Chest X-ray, AP view. Patient: 33 years old, sex M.
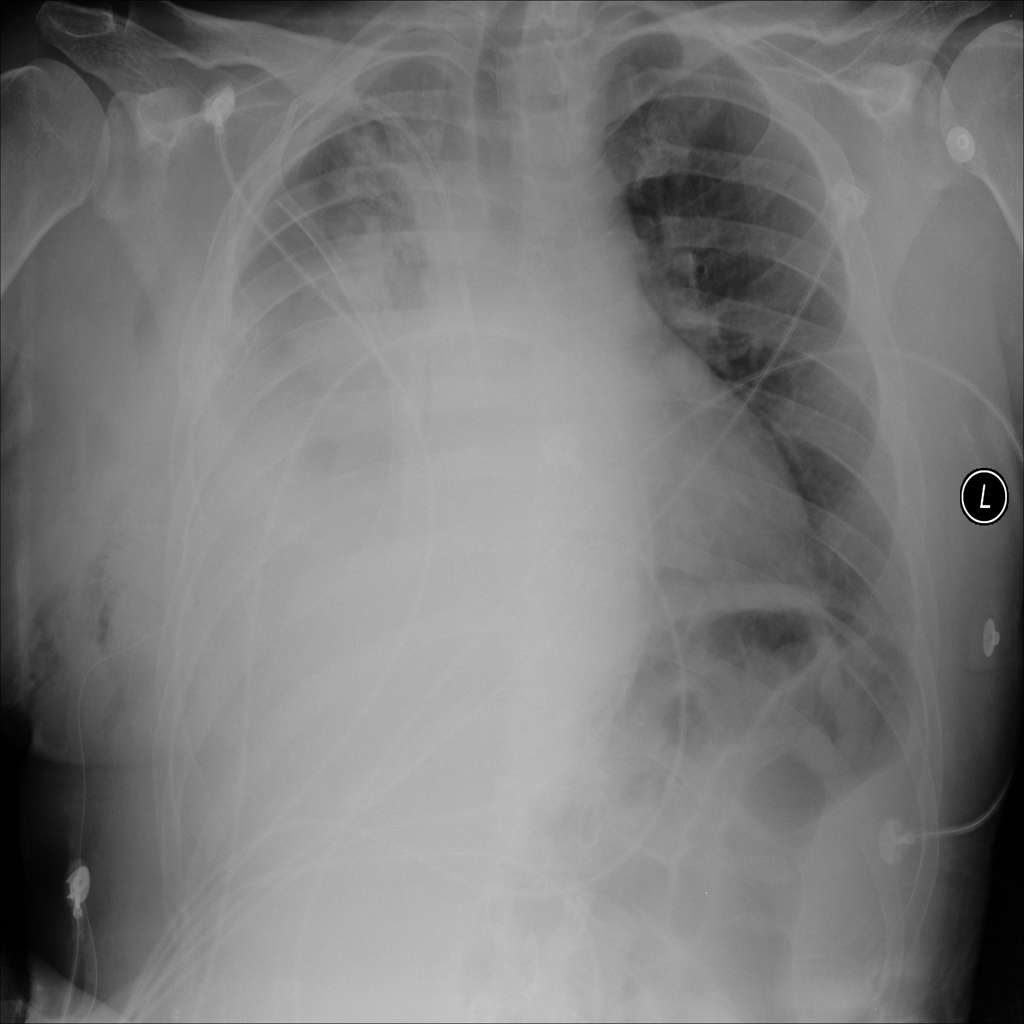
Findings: Atelectasis, Consolidation, Effusion, Emphysema, Mass